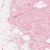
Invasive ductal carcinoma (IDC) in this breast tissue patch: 0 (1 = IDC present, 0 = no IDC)